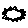
Label: sun